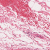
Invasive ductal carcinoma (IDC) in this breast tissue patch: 0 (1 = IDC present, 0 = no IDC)